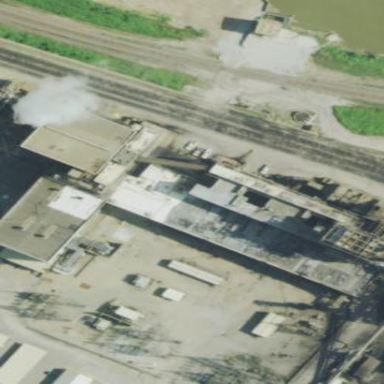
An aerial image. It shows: Power plant building.